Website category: auto
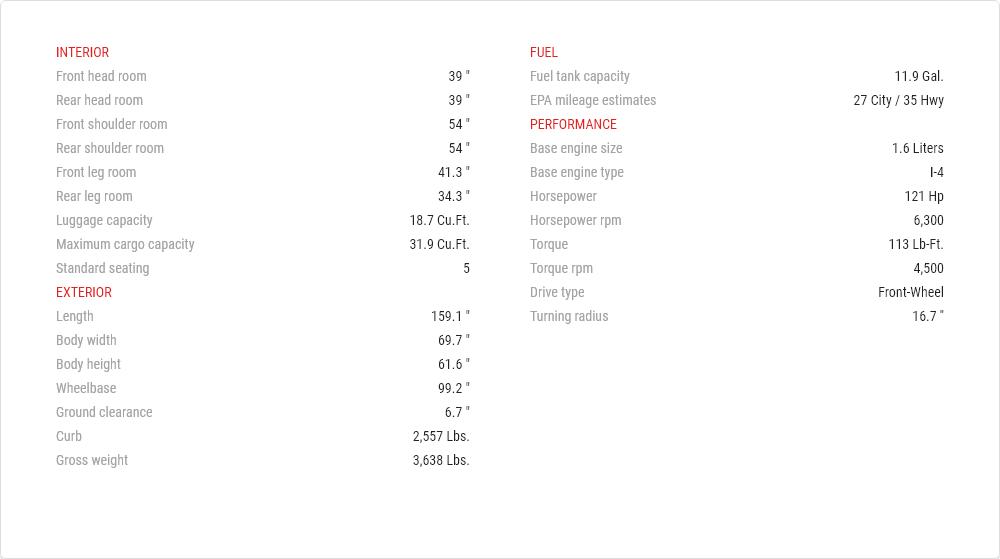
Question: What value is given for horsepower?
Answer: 121 hp

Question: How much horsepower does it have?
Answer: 121 hp

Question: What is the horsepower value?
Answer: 121 hp

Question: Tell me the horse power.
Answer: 121 hp

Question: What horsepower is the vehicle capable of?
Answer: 121 hp